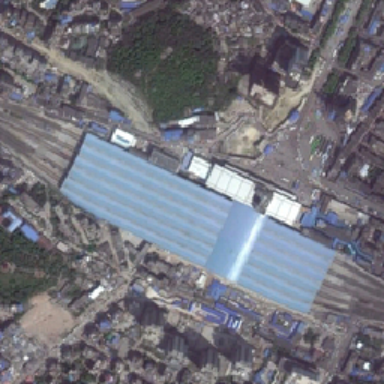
Keep track of some train stations in the sky blue station .